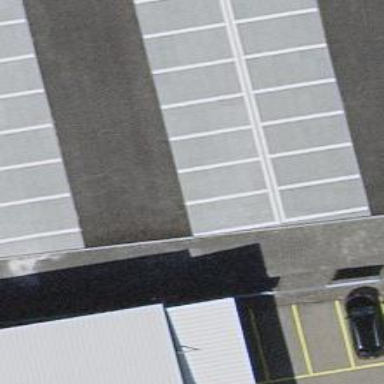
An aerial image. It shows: Road serving as parking aisle.